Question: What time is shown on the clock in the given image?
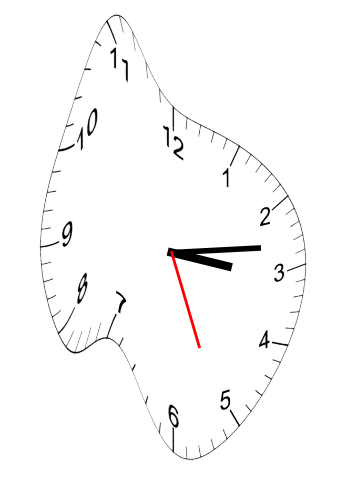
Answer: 03:13:26